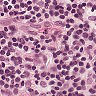
Metastatic tissue present: no